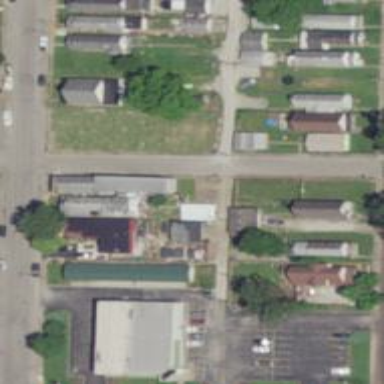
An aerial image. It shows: Alley classified as service road.